Question: I would like to plot columns A and B on the left Y axis on a , and column C on the right axis on a normal scale. X axis would be the first column of my data, 'Time'.
My data is:
'''
# A tibble: 7 x 4
Time A B C
<dbl> <dbl> <dbl> <dbl>
1 33046 196 0.81
2 970250 578 0.94
3 <PHONE> 323 2.31
4 259625 509 12.20
5 <PHONE> 215 11.50
6 962333 5437 4.70
7 <PHONE> 41028 10.10
'''
I have tried:
'''
plot(data$Time, data$A, type = "l", xlim = NULL, ylim = NULL,
log = "y", main = "Title", xlab = "Time", ylab = "copies", col= "blue")
par(new = TRUE)
plot(data$Time, data$B, type = "l", xlim = NULL, ylim = NULL,
log = "y", main = "", xlab = "", ylab = "", col= "green", add=TRUE)
par(new = TRUE)
plot(data$C, type = "l", xaxt = "n", yaxt = "n",
ylab = "", xlab = "", col = "red", lty = 2, )
axis(side = 4)
mtext("secondary axis", side = 4, line = 3)
legend("topleft", c("A", "B", "C"),
col = c("blue", "green", "red"), lty = c(1, 2))
'''
- How can I plot both A and B on a log scale (10^2-10^6) on y1 without overlapping?- How can I add the y2 axis title?
This is the graph I got using the code above:

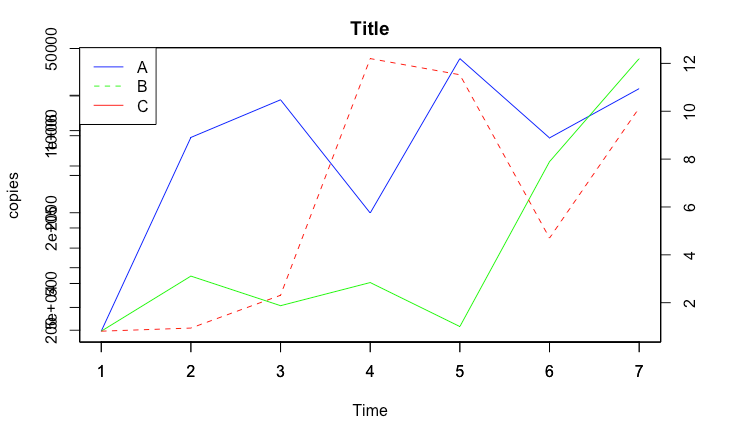
Answer: You need to specify the same limits for both plots to have the same axis. That's why I have 'ylim = c(100,<PHONE>)' in both plots.
You need to define the proper margin and plot boundaries to be able to show everything. That's what 'par(mar = c(5,4,4,4) + 0.1)' does.
In the 'legend' you need to specify the line type for all your traces; so, 'lty = c(1, 2)' is not right since makes 'B' trace dashed in the legend while 'C' is dashed. I used 'lty = c(1, 1, 2)' for that.
Also, I used 'col="red"' in 'mtext' to make it clear that secondary axis is for 'C', which is also in 'red'.
'''
data <- structure(list(Time = 1:7,
A = c(33046, 970250, <PHONE>, 259625, <PHONE>, 962333, <PHONE>),
B = c(196, 578, 323, 509, 215, 5437, 41028),
C = c(0.81, 0.94, 2.31, 12.2, 11.5, 4.7, 10.1)),
row.names = c(NA, -7L),
class = c("tbl_df", "tbl", "data.frame"))
opar <- par(mar = c(5,4,4,4) + 0.1)
plot(data$Time, data$A, type = "l", xlim = NULL, ylim = c(100,<PHONE>),
log = "y", main = "Title", xlab = "Time", ylab = "copies", col= "blue")
par(new = TRUE)
plot(data$Time, data$B, type = "l", xlim = NULL, ylim = c(100,<PHONE>),
log = "y", main = "", xlab = "", ylab = "", col= "green")
par(new = TRUE)
plot(data$C, type = "l", xaxt = "n", yaxt = "n",
ylab = "", xlab = "", col = "red", lty = 2, )
axis(side = 4)
mtext("secondary axis", side = 4, line = 3, col="red")
legend("topleft", c("A", "B", "C"),
col = c("blue", "green", "red"), lty = c(1, 1, 2))
par(opar)
'''

<URL>